Field crop: maize
Growth stage: 2
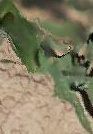
Species: maize